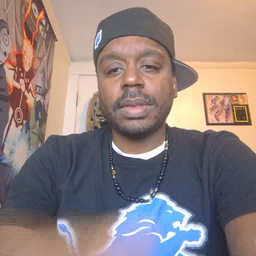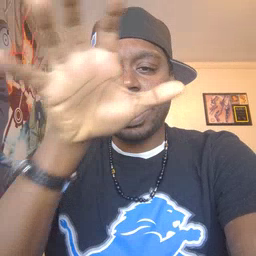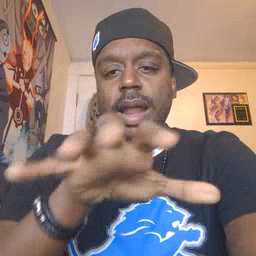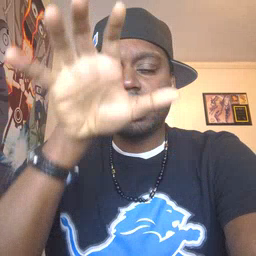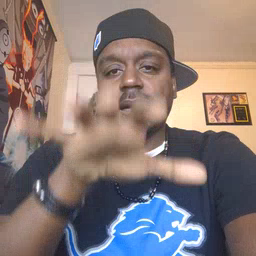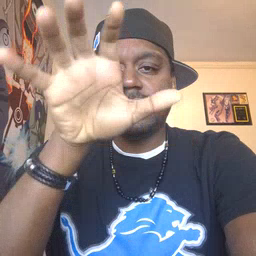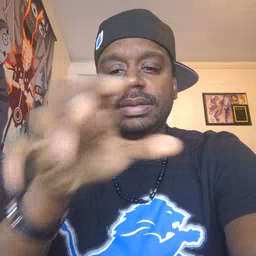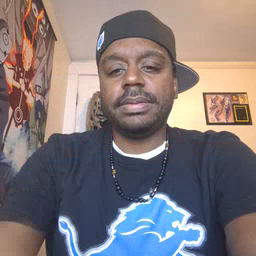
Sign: alligator